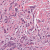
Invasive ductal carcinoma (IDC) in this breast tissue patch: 1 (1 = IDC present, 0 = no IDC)